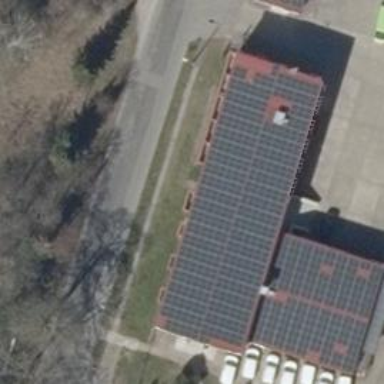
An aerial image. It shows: Solar power generator with photovoltaic panels.